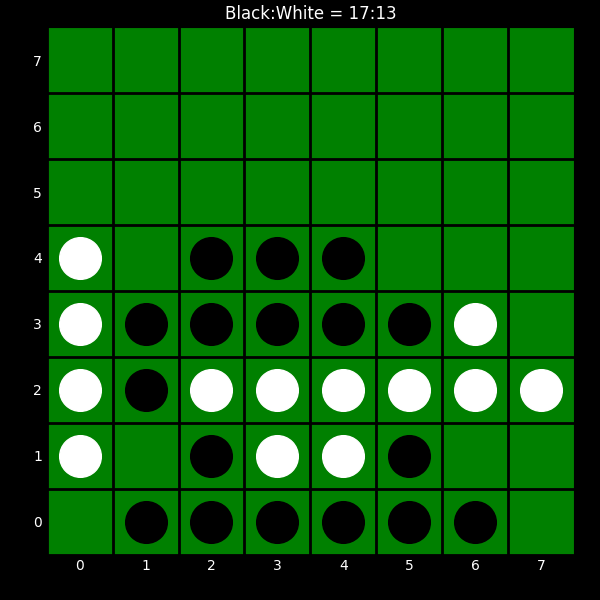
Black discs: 17
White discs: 13